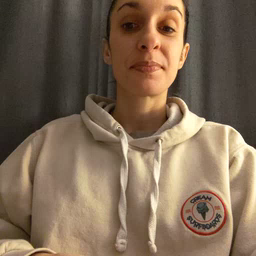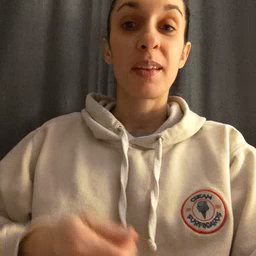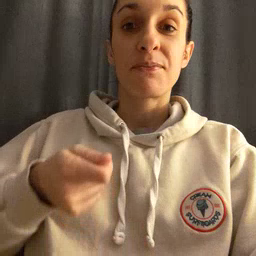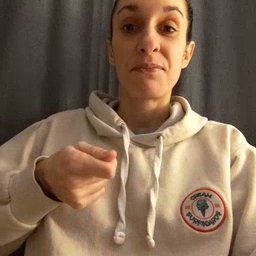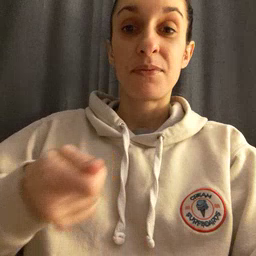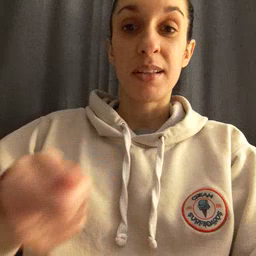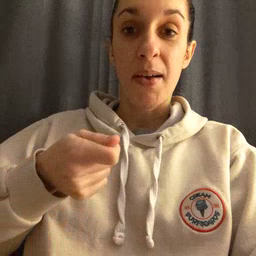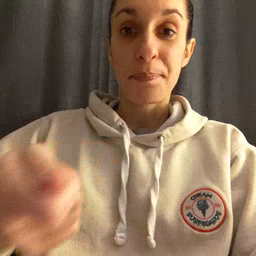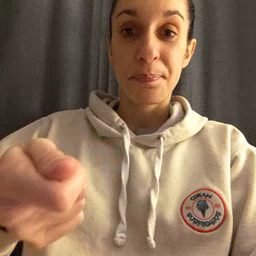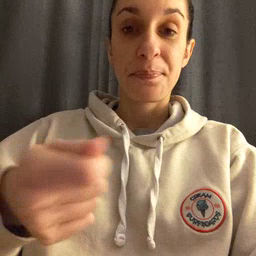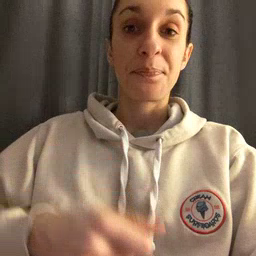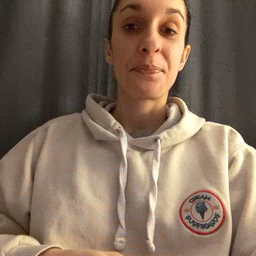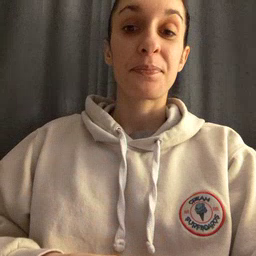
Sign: vacuum